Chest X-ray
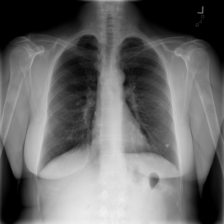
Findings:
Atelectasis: negative
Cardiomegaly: negative
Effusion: negative
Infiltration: negative
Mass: negative
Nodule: negative
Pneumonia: negative
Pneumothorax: negative
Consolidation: negative
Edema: negative
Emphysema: negative
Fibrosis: negative
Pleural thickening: negative
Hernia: negative